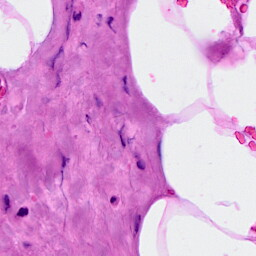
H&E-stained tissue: Breast